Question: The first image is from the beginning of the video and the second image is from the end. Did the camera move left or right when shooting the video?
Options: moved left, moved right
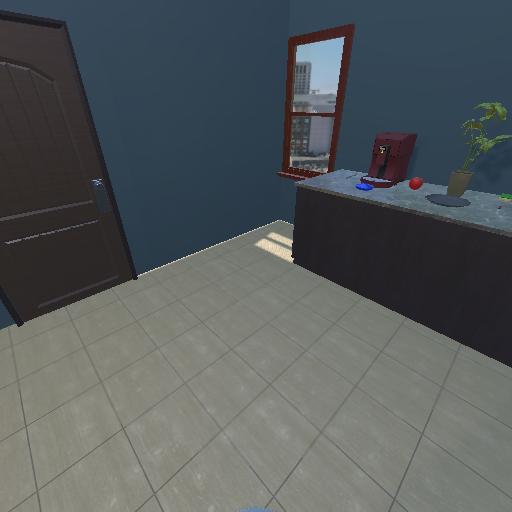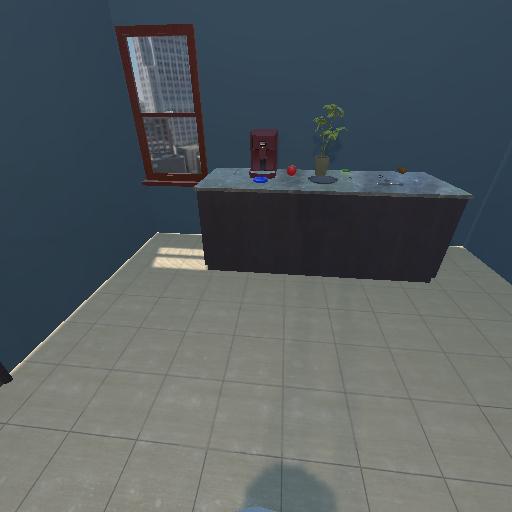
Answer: moved left